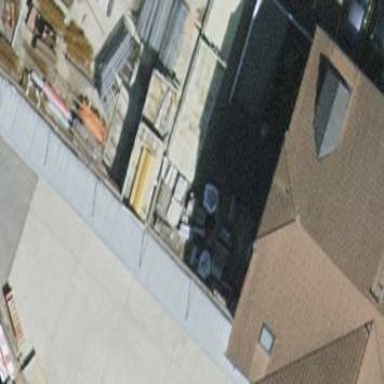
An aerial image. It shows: View of roof of building.